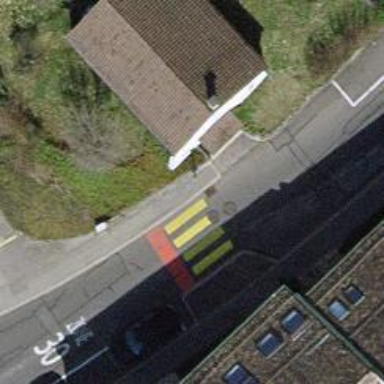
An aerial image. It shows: Zebra crossing on the road.